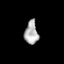
Tissue: prostate
Cell type: T cells
Senescence score: 0.3378
Nuclear area (px): 304
Mean DAPI intensity: 176.016